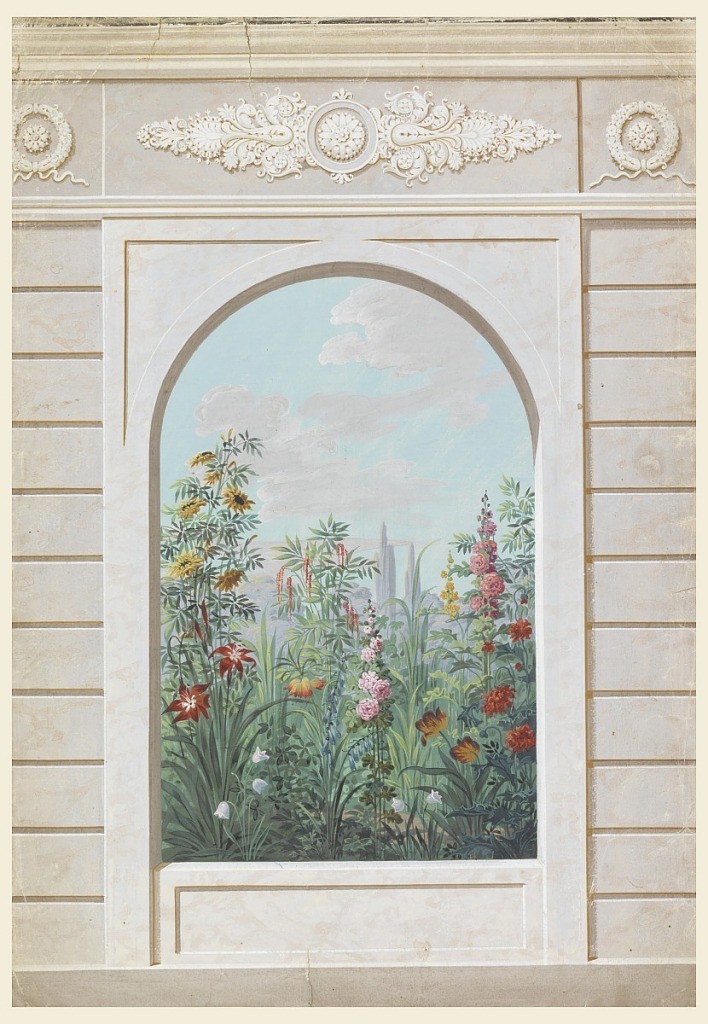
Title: Wallpaper Design: Garden seen through an Alcove
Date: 1820–25
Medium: Brush and gouache, graphite on white paper
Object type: Drawing
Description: View in a garden through an arched opening in its wall.